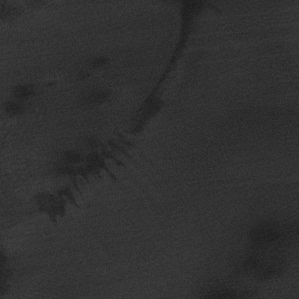
Label: frost